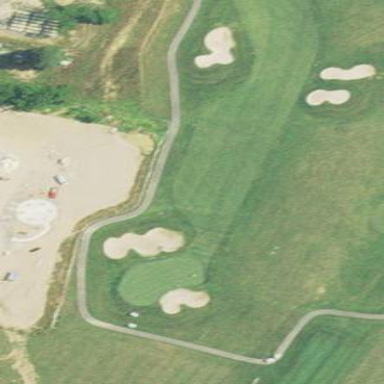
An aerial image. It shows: Grassy area designated as golf fairway.